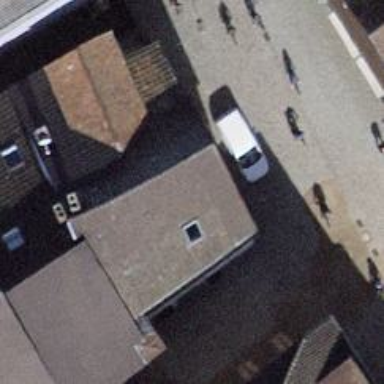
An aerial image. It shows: Cafe.